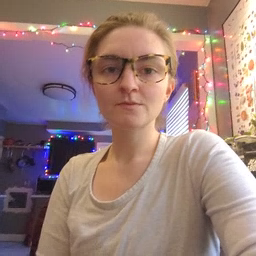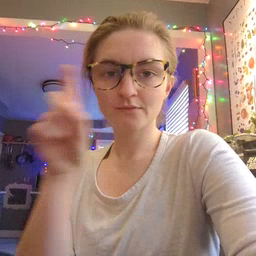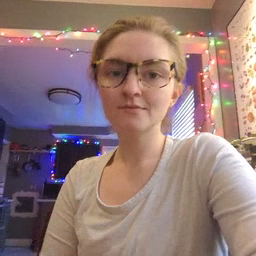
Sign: closet